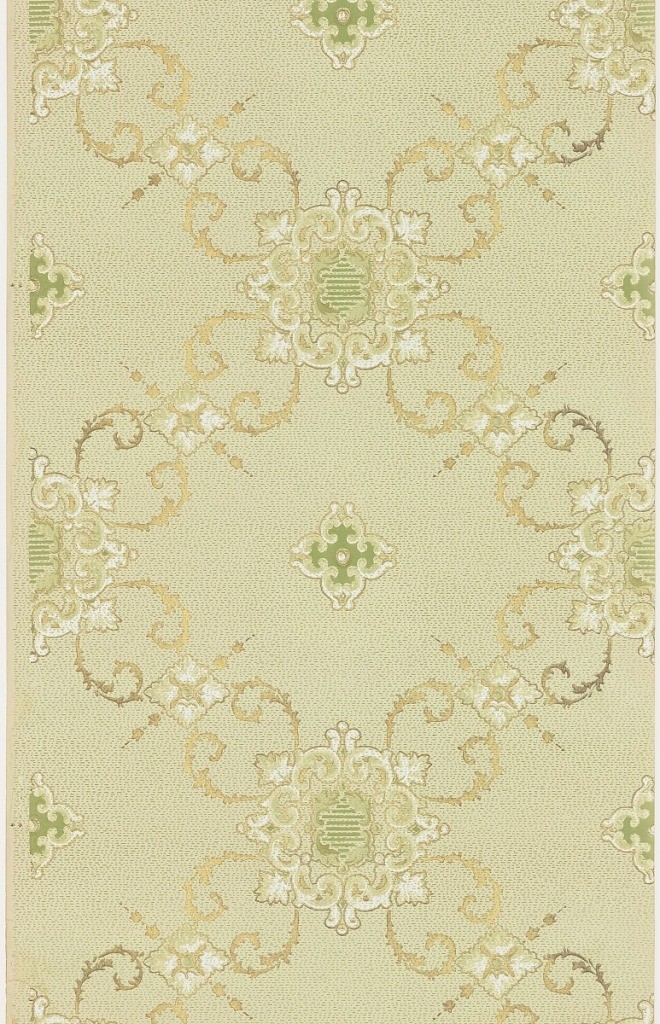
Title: Ceiling paper
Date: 1905–1915
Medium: Machine-printed paper, liquid mica
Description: Grid or trellis pattern composed of foliate scrolls and foliate bosses or medallions. A quatrefoil motif is centered in each grid. Printed in green, white, taupe, and metallic gold on tick-mark patterned taupe background.